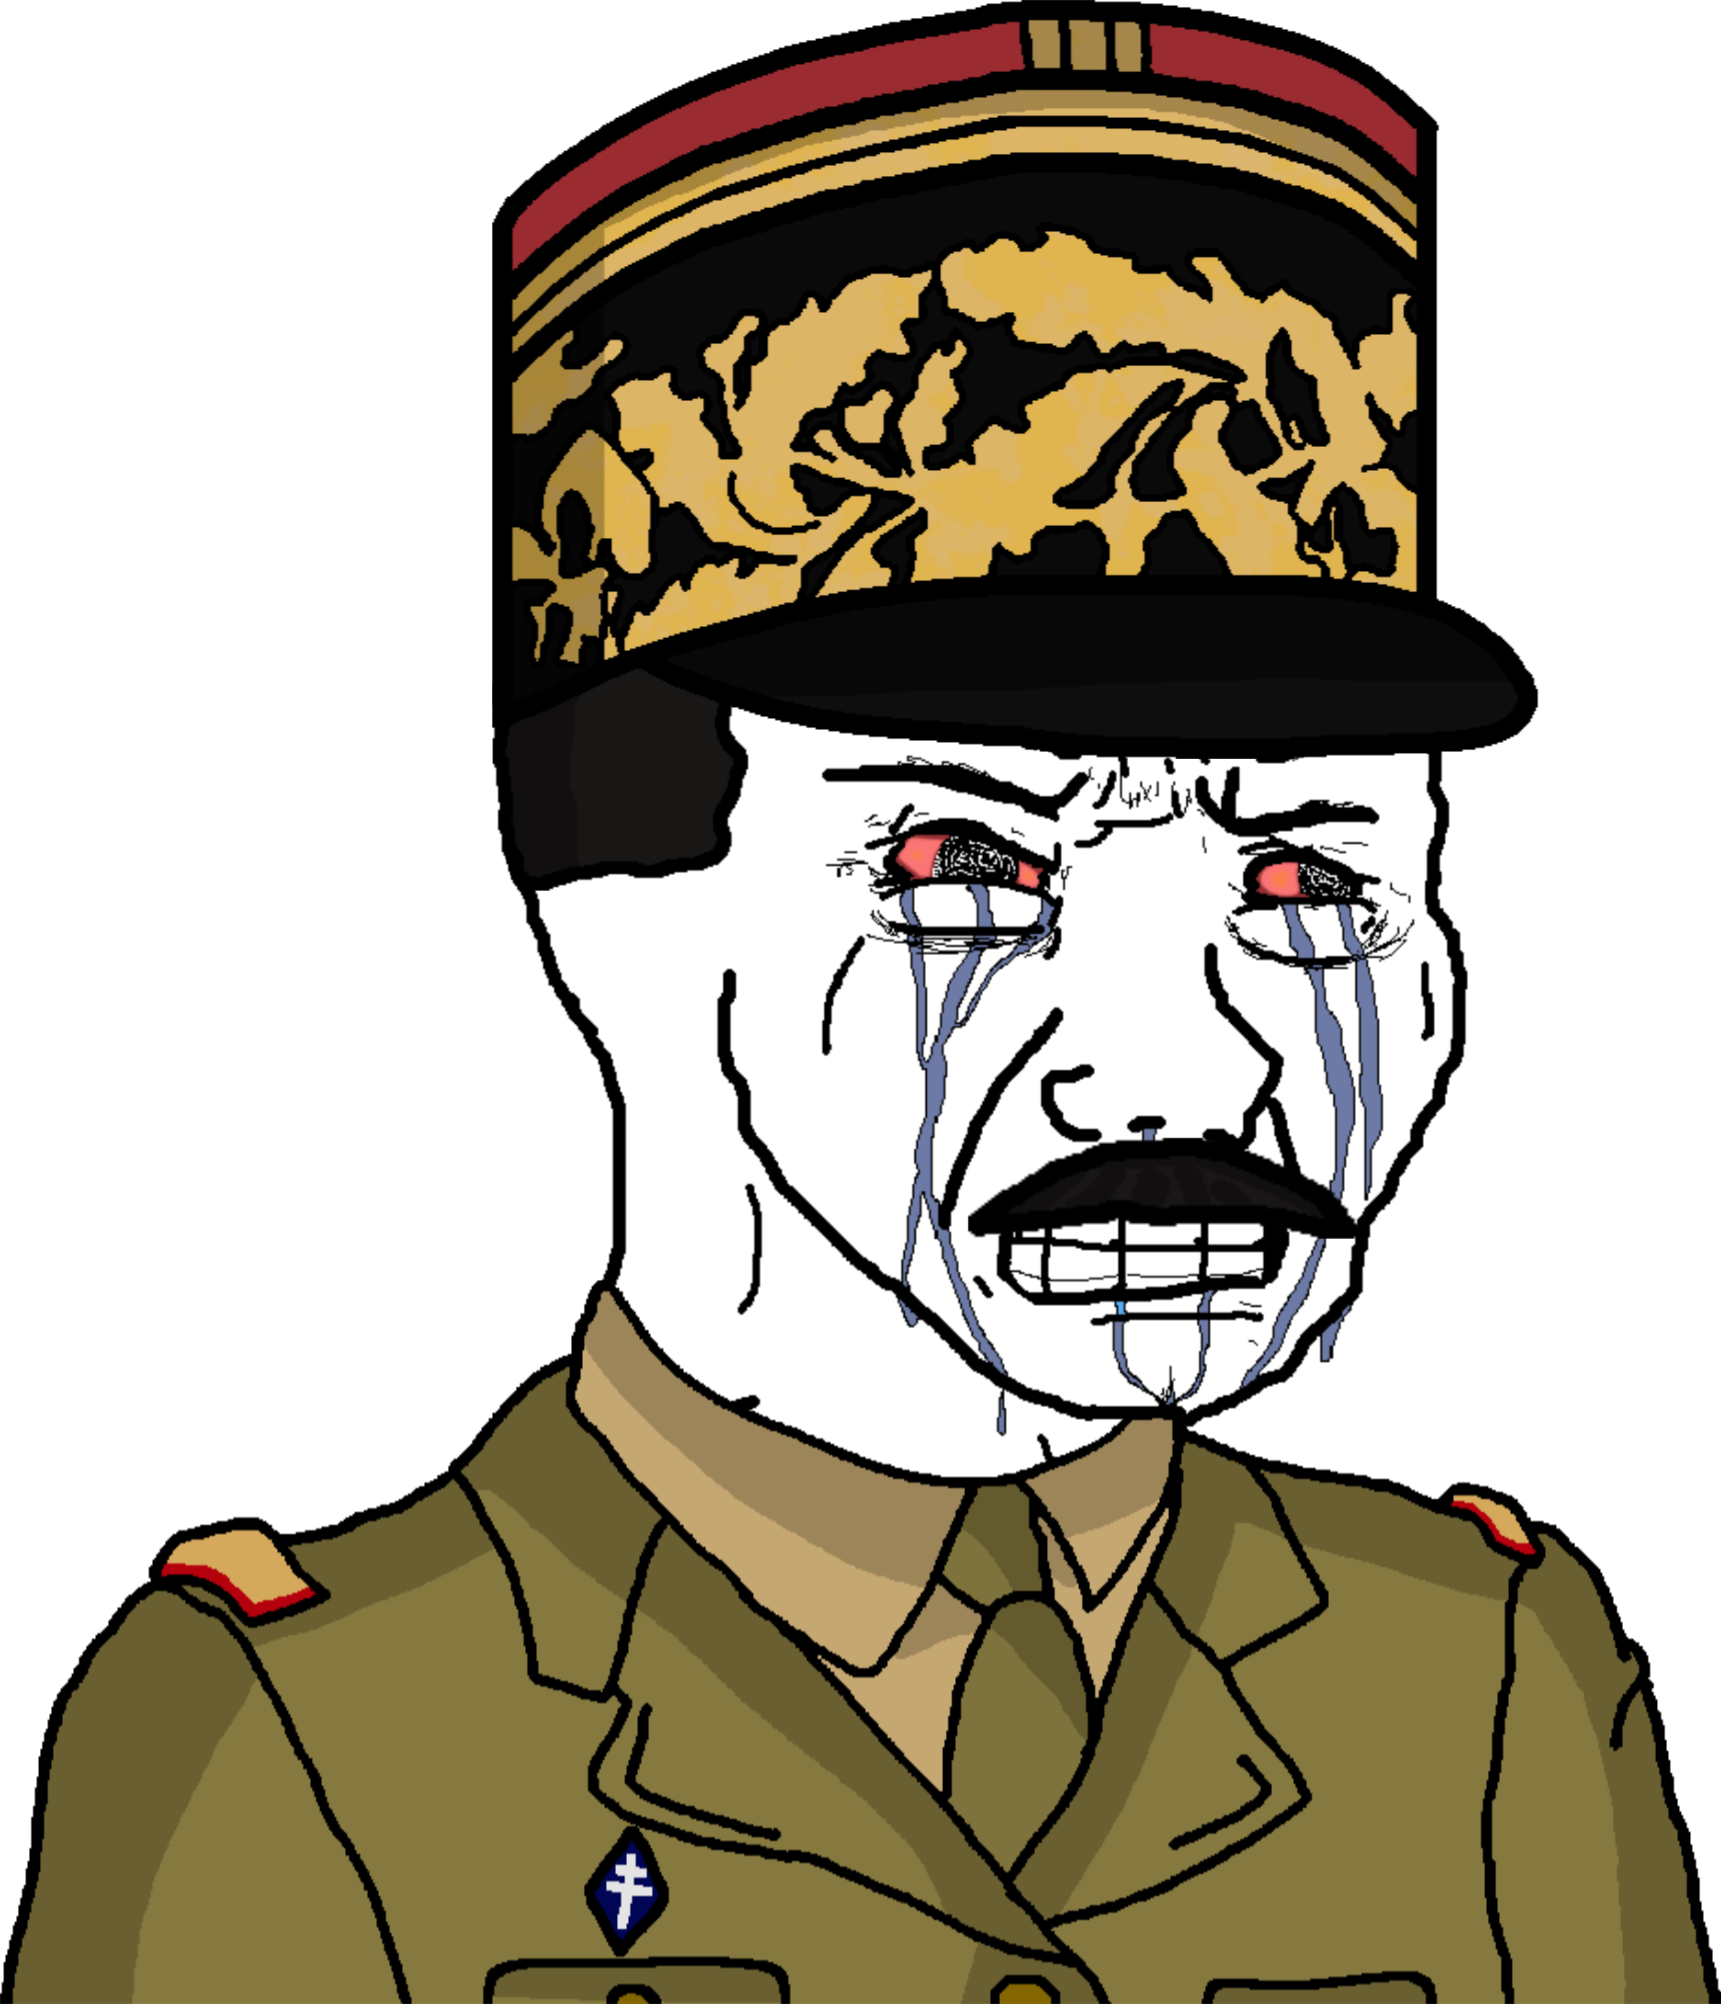
Label: 5_Crying_Wojak